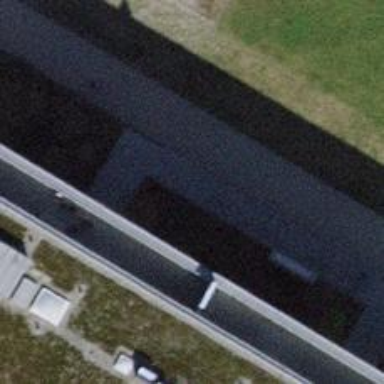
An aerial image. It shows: Bicycle parking facility.